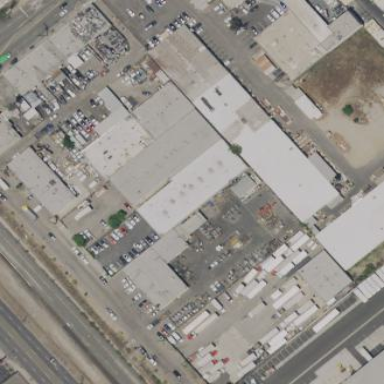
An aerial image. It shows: Warehouse building.